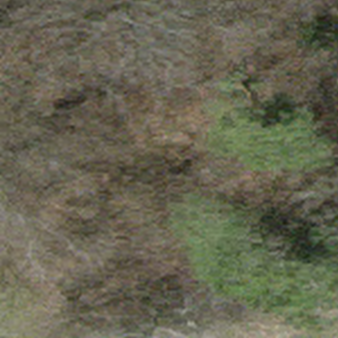
Label: other